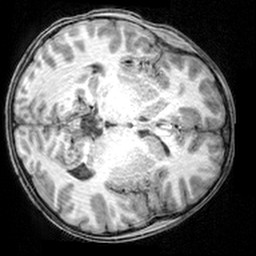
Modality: T1w
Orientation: axial
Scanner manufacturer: siemens
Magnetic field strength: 3 T
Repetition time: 1.9 s
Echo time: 0.00397 s